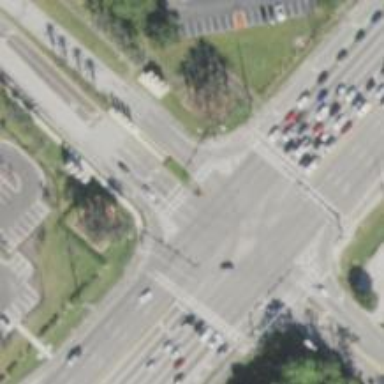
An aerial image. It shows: Marked crossing on the road.